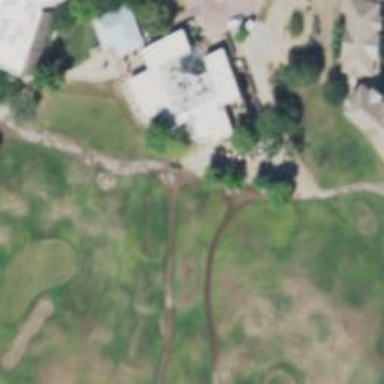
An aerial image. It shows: Pathway for golfing.